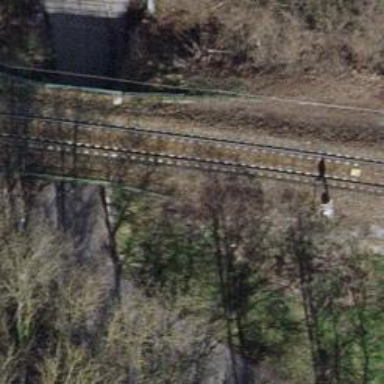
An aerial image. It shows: Bridge over electrified railway with contact line.